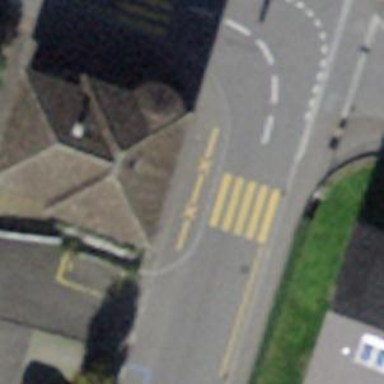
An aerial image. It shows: Uncontrolled crossing on the road.